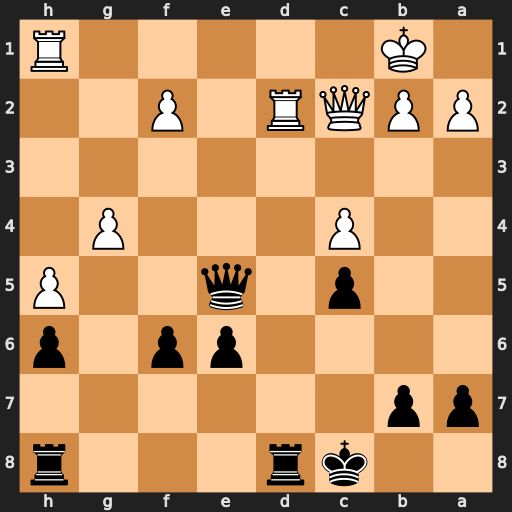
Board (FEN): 2kr3r/pp6/4pp1p/2p1q2P/2P3P1/8/PPQR1P2/1K5R
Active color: b
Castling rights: -
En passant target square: -
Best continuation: Rxd2 Qxd2 Qe4+